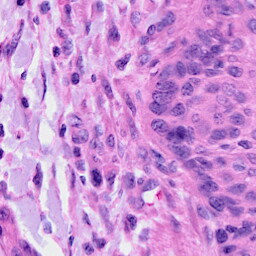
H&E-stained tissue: Cervix